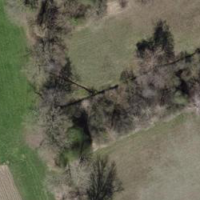
EUNIS habitat code: 16
Species observed at this site:
Pholidoptera griseoaptera